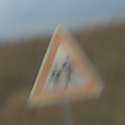
Verkehrszeichen: KinderRechts
Umgebung: Outdoor, RoadRail
Tageszeit: SunriseSunset
Wetter: PartlyCloudy
Licht: Natural
Jahreszeit: NotSpecified
Kontrast: MediumContrast